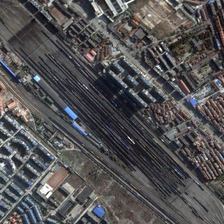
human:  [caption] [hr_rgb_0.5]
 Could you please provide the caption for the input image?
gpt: many crowded small buildings are in two sides of a railway station .

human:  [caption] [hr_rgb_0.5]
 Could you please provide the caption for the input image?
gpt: it is gray road, black trains and in all color`s buildings .

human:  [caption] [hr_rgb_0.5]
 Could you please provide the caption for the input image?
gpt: many crowded small buildings are in two sides of a railway station .

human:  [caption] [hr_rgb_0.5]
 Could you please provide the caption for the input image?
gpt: there are many buildings, trains and road .

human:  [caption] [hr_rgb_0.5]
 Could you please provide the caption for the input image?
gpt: there are many buildings, trains and road .